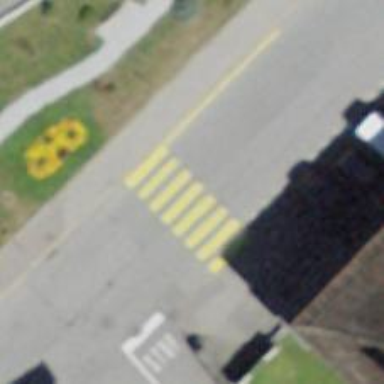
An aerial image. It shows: Zebra crossing on the road.